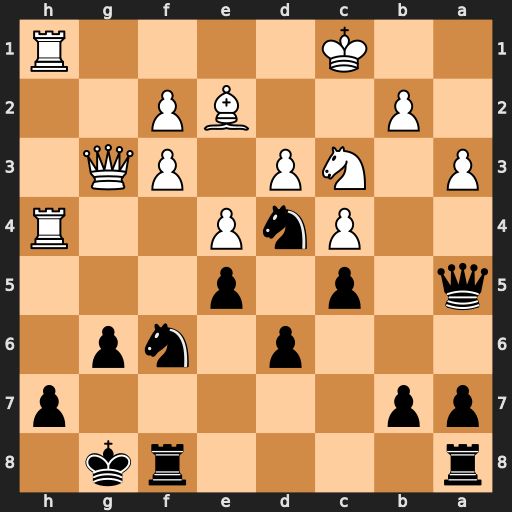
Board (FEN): r4rk1/pp5p/3p1np1/q1p1p3/2PnP2R/P1NP1PQ1/1P2BP2/2K4R
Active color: b
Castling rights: -
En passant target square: -
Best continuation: Qxc3+ bxc3 Nxe2+